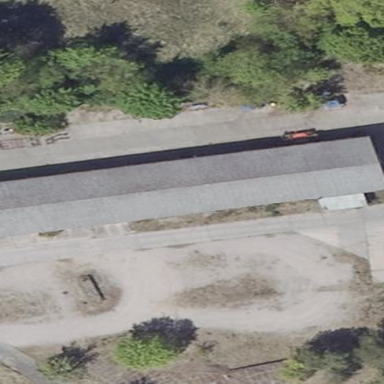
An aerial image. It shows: Gabled grey roof on farm auxiliary building. The roof is oriented along the length of the structure.